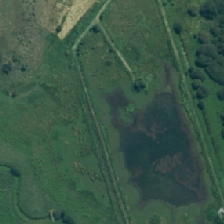
Land cover: lake_pond